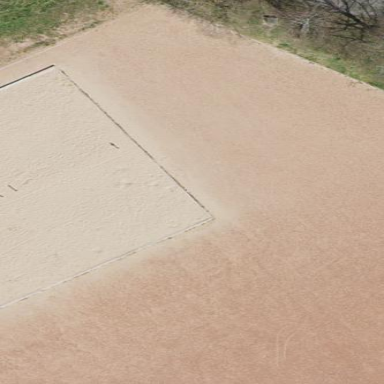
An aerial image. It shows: Sandy pitch for beach volleyball.